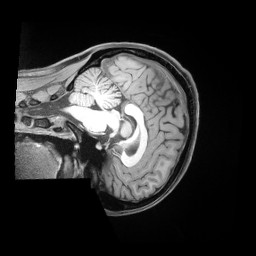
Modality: T1w
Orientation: sagittal
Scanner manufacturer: siemens
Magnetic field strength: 3 T
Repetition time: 2.53 s
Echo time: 0.00169 s